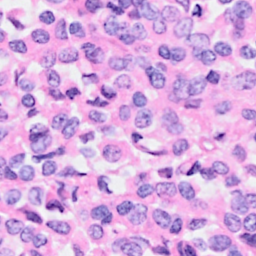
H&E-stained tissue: Breast